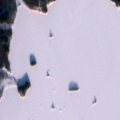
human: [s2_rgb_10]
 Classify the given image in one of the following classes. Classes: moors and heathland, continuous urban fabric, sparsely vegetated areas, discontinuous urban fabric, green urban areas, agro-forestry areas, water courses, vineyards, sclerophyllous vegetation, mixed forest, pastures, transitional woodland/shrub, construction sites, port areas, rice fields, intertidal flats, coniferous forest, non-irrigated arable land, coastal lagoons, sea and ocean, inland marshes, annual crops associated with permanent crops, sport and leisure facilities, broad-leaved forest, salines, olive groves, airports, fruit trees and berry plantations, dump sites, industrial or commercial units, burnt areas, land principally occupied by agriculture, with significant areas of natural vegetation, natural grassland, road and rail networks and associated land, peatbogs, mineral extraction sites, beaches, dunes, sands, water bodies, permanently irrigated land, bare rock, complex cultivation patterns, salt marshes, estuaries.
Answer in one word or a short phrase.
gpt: coniferous forest, water bodies